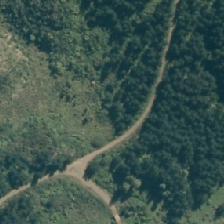
Land cover: low_producing_grassland